Question: How do you usually deal with Lists and the fact that they don't have a property to clearly identity an specific item ?
So far, the only solucion I could come up with is to put the key I use at the beginning, followed by a hyphen and the text that is shown on every item.
This way when I retrieve the text from the selected item I can get the key for the item.
This is how I do it, but surely there's gotta be a better solution and I'd really like that you could share your experience in this kind of scenarios.
Thanks in advance.

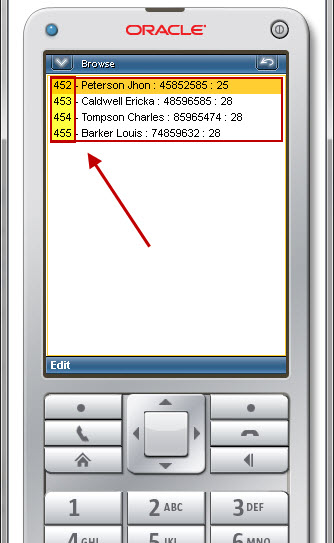
Answer: The picture ooks like you keep all the data managed in your application inside the text of the items of a standard list.
Better hava a separate class for the data container objects and an overview screen derived from 'List' that takes an array of those container objects and instantiate the 'Items' from that. This screen could then provide a method
'''
DataContainer getSelectedObject()
'''
which uses getSelectedIndex() internally to look up the object.
More specifically (Overview.java)
'''
package mvc.midlet;
import javax.microedition.lcdui.List;
public class Overview extends List {
private final DomainObject[] data;
public static Overview create(DomainObject[] data) {
int i = 0;
for(; i < data.length; i++) {
if(data[i] == null) break;
}
String[] names = new String[i];
for(int j = 0; j < i; j++) {
names[j] = data[j].name;
}
return new Overview(names, data);
}
protected Overview(String names[], DomainObject[] data) {
super("Overview", IMPLICIT, names, null);
this.data = data;
}
public DomainObject getSelectedObject() {
return data[this.getSelectedIndex()];
}
}
'''